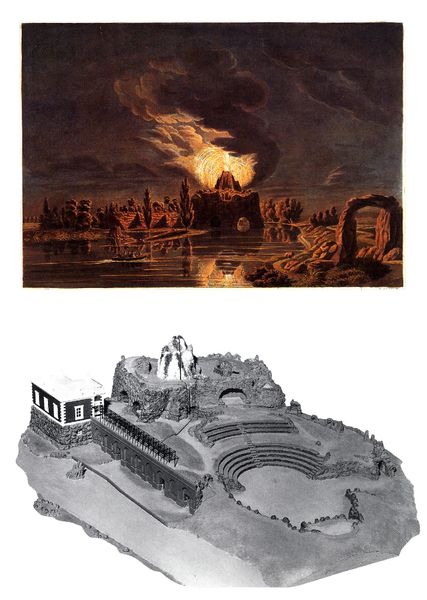
Titel: Der “Stein” in Wörlitz
Standort: Wörlitz (EU - D - Sachsen-Anhalt)
Schlagwörter: berg, dunkel, feuer, gemälde, kampf, schatten, wasser, weiß, wolken, fluss, see, licht, nacht, schwarz, gebäude, haus, park, rot, feier, wand, architektur, stein, bild, dämmerung, spiegelung, gewässer, qualm, rauch, bühne, theater, höhle, boot, zypressen, modell, bogen, italien, berge, gebirge, brand, schlacht, untergang, tor, arena, schauspiel, spiel, ruine, antike, torbogen, brennen, vulkan, leuchtturm, antik, etagen, ausbruch, vesuv, vulkanausbruch, diorama, pompei, amphitheater, kollosseum, ätna, pompej, scheiß, brenne, vilkan, amphi, schauspieö